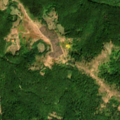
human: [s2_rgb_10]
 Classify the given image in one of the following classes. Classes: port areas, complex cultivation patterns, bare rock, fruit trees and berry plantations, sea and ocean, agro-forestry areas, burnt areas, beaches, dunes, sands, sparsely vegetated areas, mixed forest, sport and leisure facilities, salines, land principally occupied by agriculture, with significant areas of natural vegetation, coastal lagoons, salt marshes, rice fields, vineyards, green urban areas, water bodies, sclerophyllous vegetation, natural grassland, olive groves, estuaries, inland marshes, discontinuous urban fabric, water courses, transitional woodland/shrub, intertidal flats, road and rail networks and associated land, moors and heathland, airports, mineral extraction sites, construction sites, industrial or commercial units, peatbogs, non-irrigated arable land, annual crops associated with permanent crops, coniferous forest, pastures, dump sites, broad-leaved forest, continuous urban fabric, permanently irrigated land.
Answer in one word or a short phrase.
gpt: land principally occupied by agriculture, with significant areas of natural vegetation, broad-leaved forest, natural grassland